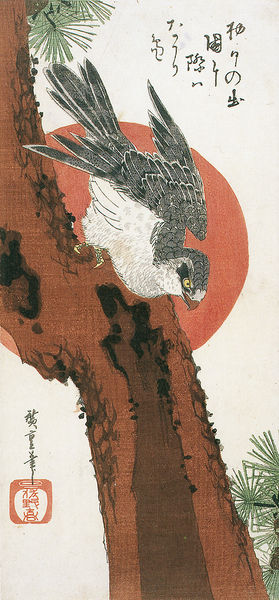
Titel: Falke auf Tanne, aufgehende Sonne
Künstler: Utagawa Hiroshige
Institution: Wisconsin, Chazen Museum of Art, E. B. Van Vleck Collection
Schlagwörter: adler, baum, falke, feder, vogel, weiß, gelb, braun, grau, schwarz, zeichen, rot, federn, gefieder, sonne, auge, blatt, holzschnitt, japan, schrift, schnabel, schmal, nadel, japanisch, schriftzeichen, mond, flug, druck, text, asiatisch, fichte, gespreizt, nadelbaum, tanne, china, kiefer, greifvogel, habicht, nadeln, kralle, gruen, fluegel, fliegt, hokusai, kanji, hiroshige, diagnoal